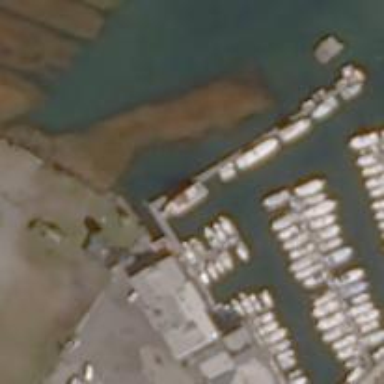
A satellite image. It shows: Man-made pier.